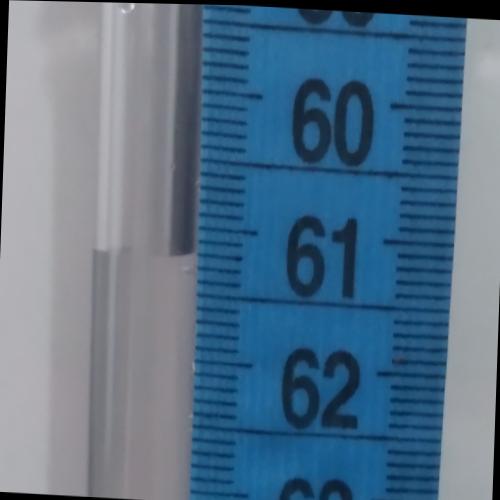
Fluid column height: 61.2 cm